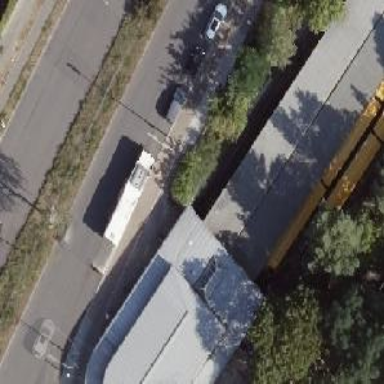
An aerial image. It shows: Railway stop with public transport stop position.